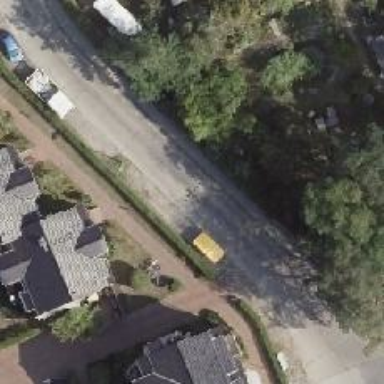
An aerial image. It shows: Traffic calming table.